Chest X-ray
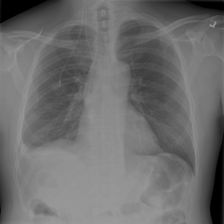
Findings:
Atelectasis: negative
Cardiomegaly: negative
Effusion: negative
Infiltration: negative
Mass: negative
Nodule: negative
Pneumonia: negative
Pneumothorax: negative
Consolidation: negative
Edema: negative
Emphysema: negative
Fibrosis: negative
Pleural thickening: negative
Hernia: negative